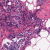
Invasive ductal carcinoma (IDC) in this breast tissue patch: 0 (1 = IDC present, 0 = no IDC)